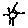
Label: sun